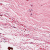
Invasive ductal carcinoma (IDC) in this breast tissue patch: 0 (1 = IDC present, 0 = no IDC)